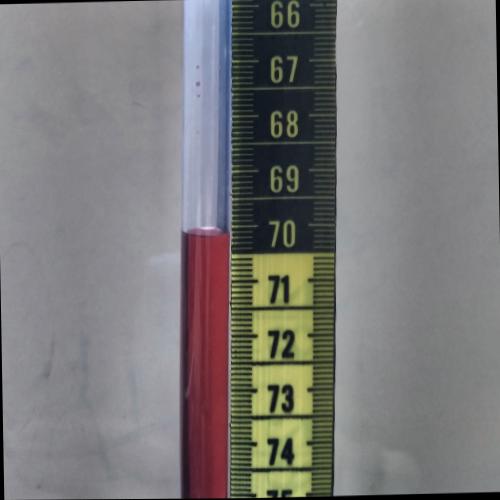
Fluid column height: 70.1 cm